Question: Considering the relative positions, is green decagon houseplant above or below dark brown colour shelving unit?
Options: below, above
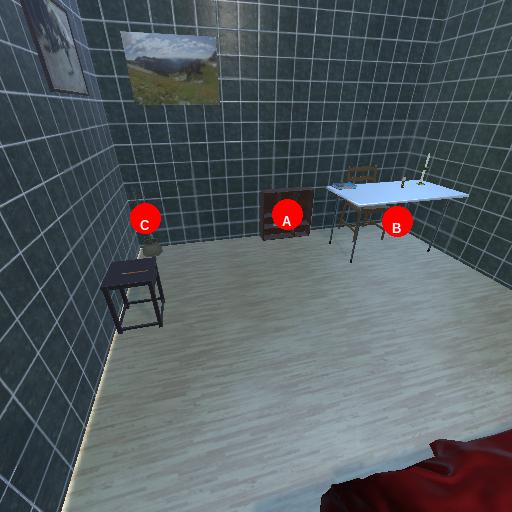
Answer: below